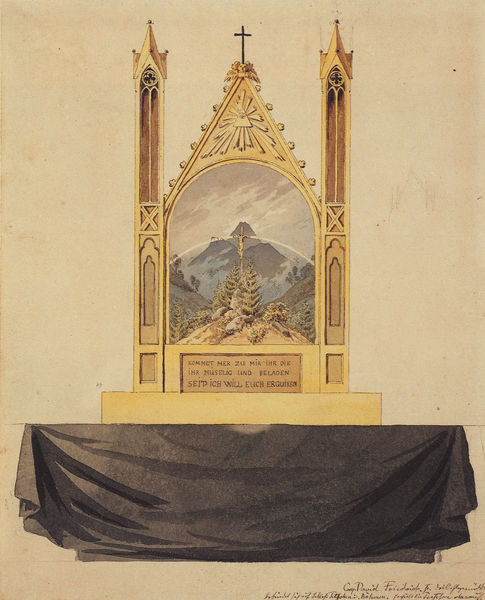
Titel: Kreuz vor Regenbogen im Gebirge
Künstler: Caspar David Friedrich
Standort: Dresden
Institution: Staatliche Kunstsammlungen, Kupferstich-Kabinett
Schlagwörter: baum, berg, gemälde, himmel, schatten, wolken, aquarell, bäume, dreieck, gelb, landschaft, bunt, grau, licht, schwarz, tisch, zeichnung, dach, tuch, falten, rahmen, sockel, erde, hügel, natur, kirche, auge, gold, stoff, decke, gotik, tal, turm, schrift, bogen, zwei, studie, gebirge, nebel, friedrich, romantik, tannen, tafel, inschrift, ornamente, deutsch, faltenwurf, kreuz, religion, türme, strahlen, alpen, text, strahl, tanne, entwurf, altar, kathedrale, kreuze, gotisch, christus, jesus, andacht, sonnenstrahlen, caspar david friedrich, cdf, david, kannen, sakral, entwur, altarbild, aufsatz, gipfelkreuz, vorzeichnung, regenbogen, wimperg, altaraufsatz, andachtsbild, dreifaltigkeit, mensa, caspar, kaspar, caspar david, kirxhe, kreuz im gebirge, tetschner altar, viale, insachrift